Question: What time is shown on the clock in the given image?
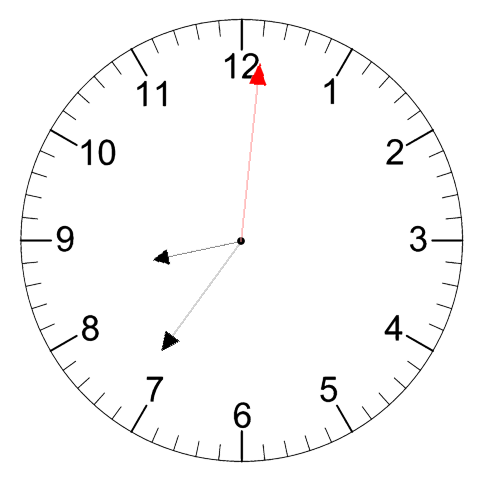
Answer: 08:36:01